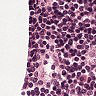
Metastatic tissue present: no